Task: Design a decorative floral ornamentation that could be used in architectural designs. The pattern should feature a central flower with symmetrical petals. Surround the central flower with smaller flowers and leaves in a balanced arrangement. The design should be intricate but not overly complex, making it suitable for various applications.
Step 605:
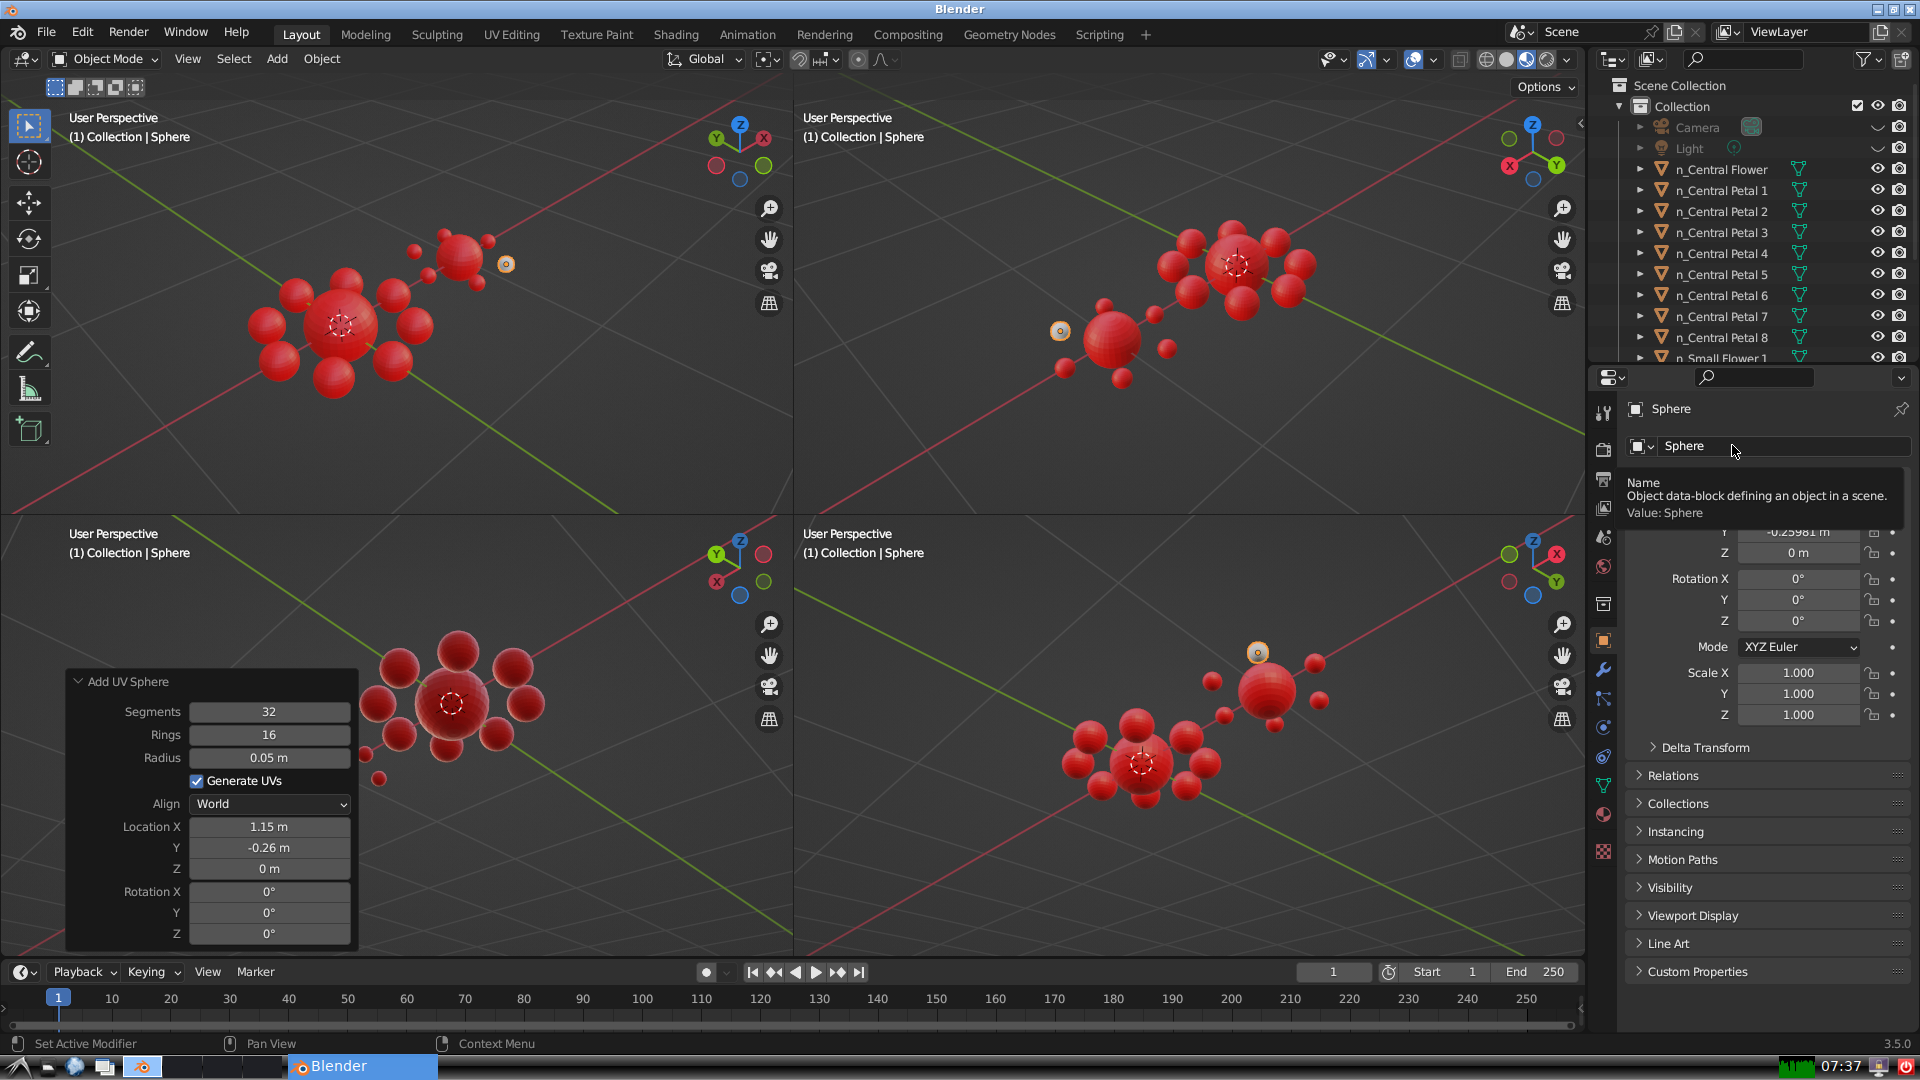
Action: click: no